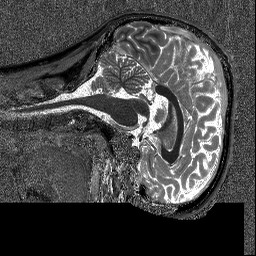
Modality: T1map
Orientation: sagittal
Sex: male